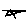
Label: star